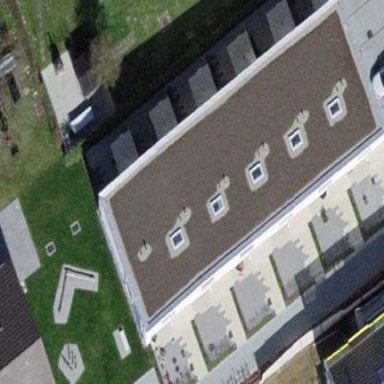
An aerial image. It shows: Terrace building.